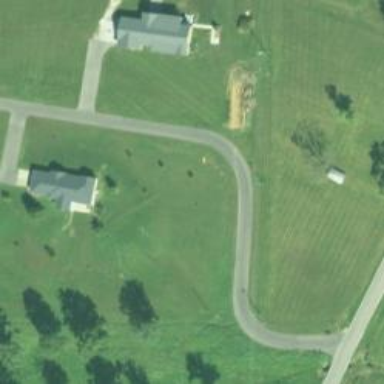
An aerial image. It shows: Residential road.